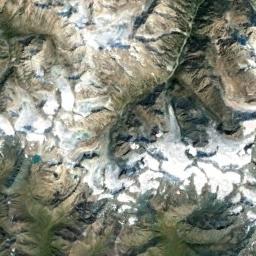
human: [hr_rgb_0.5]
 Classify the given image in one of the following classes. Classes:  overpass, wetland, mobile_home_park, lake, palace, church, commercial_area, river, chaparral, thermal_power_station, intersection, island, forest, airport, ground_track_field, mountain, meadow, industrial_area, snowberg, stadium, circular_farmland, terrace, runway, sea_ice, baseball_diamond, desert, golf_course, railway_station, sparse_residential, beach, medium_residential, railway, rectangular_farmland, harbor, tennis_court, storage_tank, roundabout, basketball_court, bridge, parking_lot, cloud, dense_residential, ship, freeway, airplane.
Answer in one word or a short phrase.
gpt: snowberg